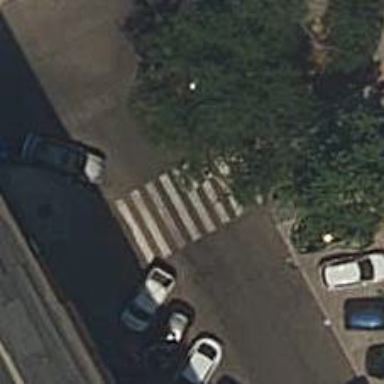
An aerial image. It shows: Zebra crossing on the road.